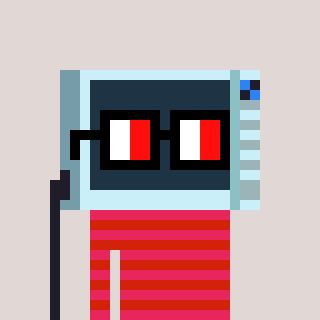
a pixel art character with square glasses with black frames and red eyes, a microwave-shaped head and a red-colored body on a warm background